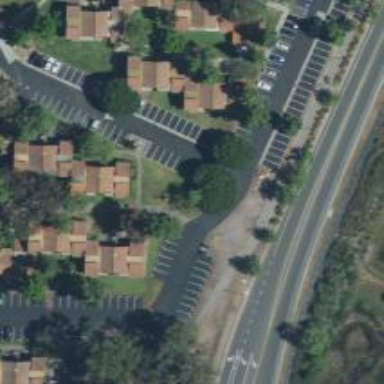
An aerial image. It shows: Footway.